Question: Is there a way in matplotlib to specify the position of a data point annotation?
Now, it appears that the data point specified is the anchor of the bottom left corner of the annotation. Can I specify for it to be anchored at the top right?
The attached image shows my point: FDO is at [17.1, 100]. 100 is a percent, it shouldn't be above it.

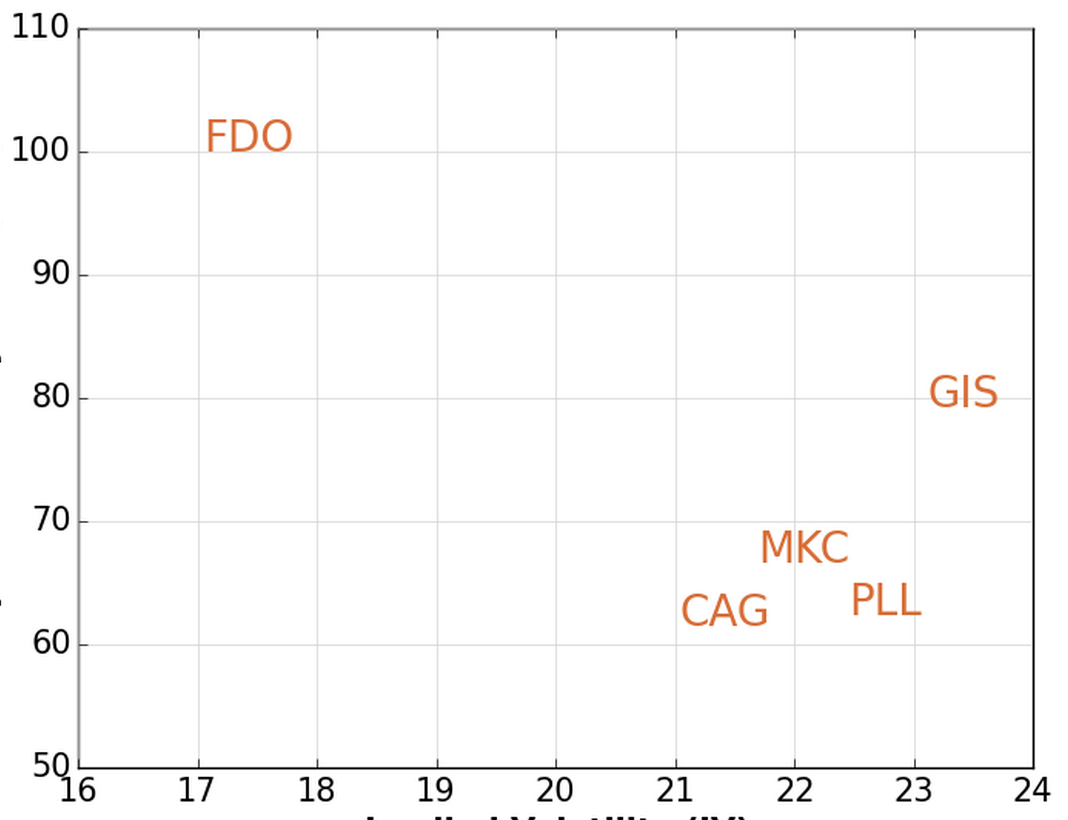
Answer: You can pass various keyword arguments corresponding to 'Text' properties: see <URL>.
You'll have to post your code to get more detailed help, however.